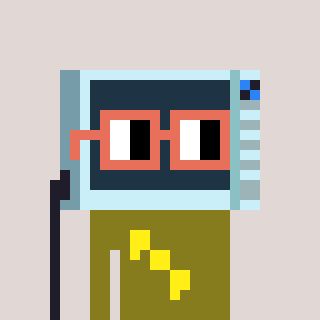
a pixel art character with square orange glasses, a microwave-shaped head and a gunk-colored body on a warm background